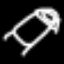
Label: bed